Question: I have a few div elements, I want to hide overflow characters when div resizing like this

how to do this every time i resize page.
Can i do it from CSS?
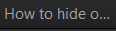
Answer: Just add the following css to the div which contains the text:
'''
div {
white-space: nowrap;
overflow: hidden;
text-overflow: ellipsis;
}
'''
This will simply add the three dots at the end of the line whenever the text is longer than the div.
Note: This works only for a 1 line text.